Field crop: maize
Growth stage: 1
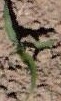
Species: maize